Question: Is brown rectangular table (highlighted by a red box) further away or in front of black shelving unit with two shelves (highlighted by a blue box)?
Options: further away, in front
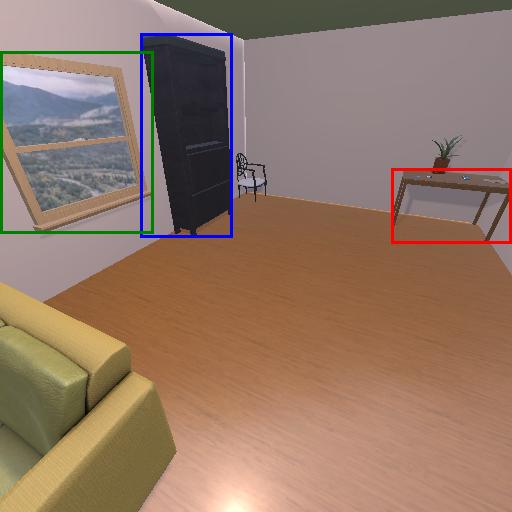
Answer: further away